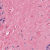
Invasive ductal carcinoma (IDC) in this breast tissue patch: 1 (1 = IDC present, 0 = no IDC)